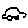
Label: car